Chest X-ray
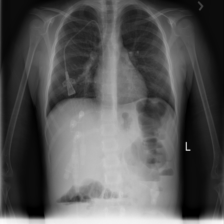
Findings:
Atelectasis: negative
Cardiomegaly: negative
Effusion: negative
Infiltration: positive
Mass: negative
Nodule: negative
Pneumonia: negative
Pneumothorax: negative
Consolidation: negative
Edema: negative
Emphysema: negative
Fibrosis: negative
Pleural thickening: negative
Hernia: negative